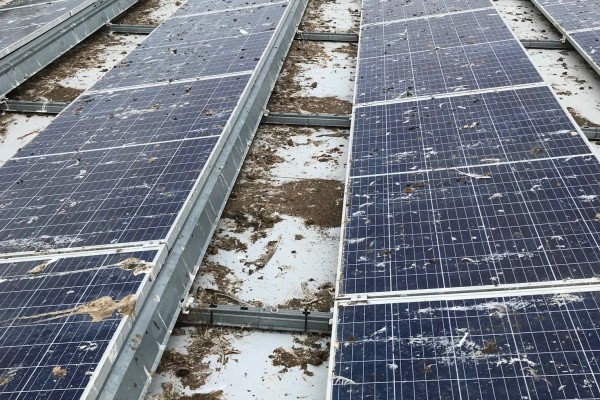
Label: Bird-drop